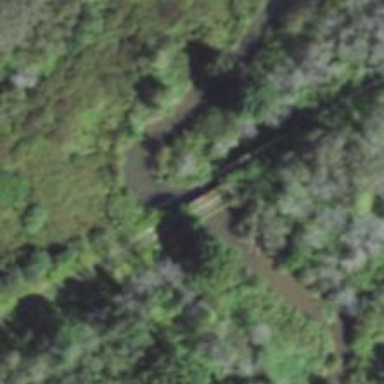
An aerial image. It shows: Path leading to bridge.